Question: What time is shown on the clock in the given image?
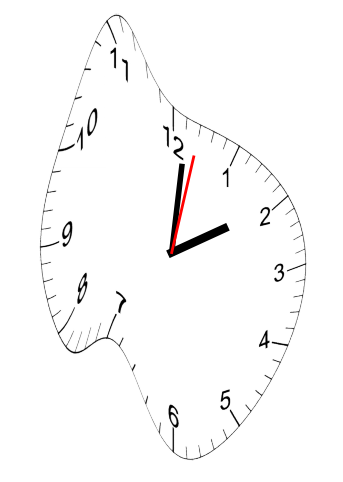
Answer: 02:01:02